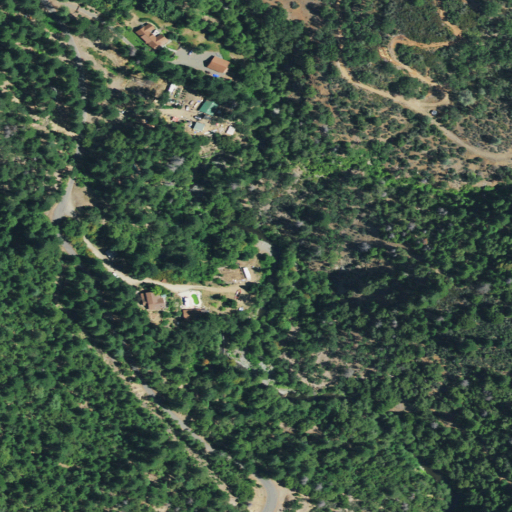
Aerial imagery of valley in California named Hazel Gulch containing evergreen forest, shrub, mixed forest, open development, deciduous forest, and low intensity development